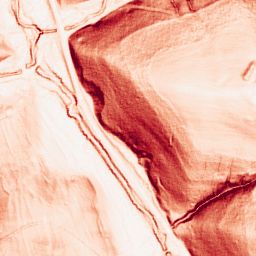
Category: morphological
Decomposition family: morphological_square
Decomposition parameters: operation: gradient
size: 3
Upsampling method: quartic
Upsampling parameters: scale: 8
Upsampling scale: 8